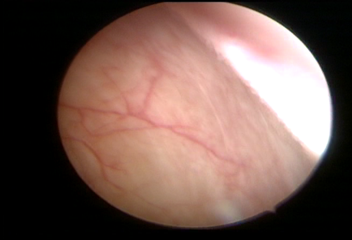
Modality: WLC
Class: Normal mucosa
Bladder cancer association: No